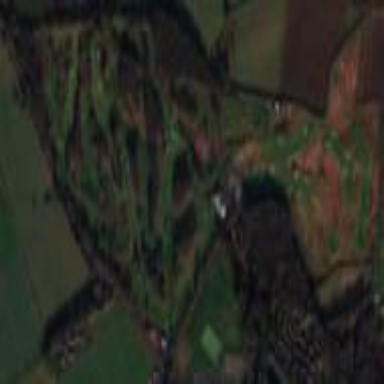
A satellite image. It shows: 18-hole golf course.